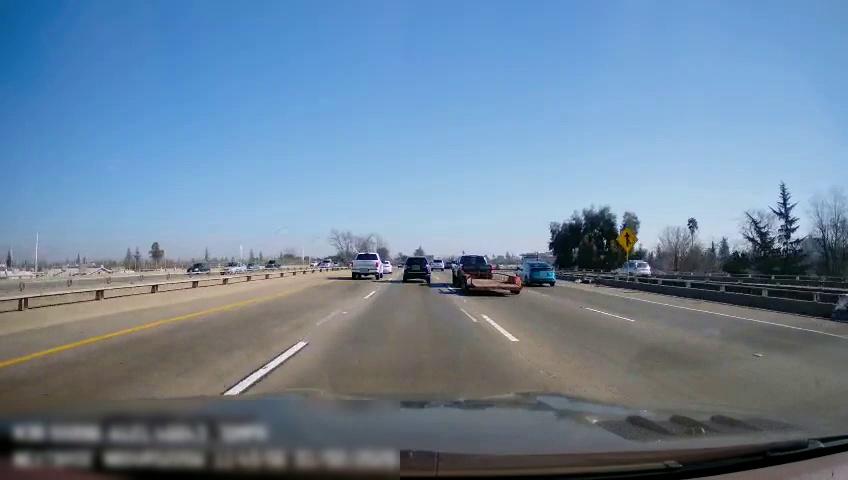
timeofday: Day
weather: Sunny
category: Vehicles | SUV
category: Drivable Space
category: Vehicles | Car
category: Vehicles | Car
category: Vehicles | SUV
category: Vehicles | Truck
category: Vehicles | SUV
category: Drivable Space
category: Vehicles | Car
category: Vehicles | Truck
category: Vehicles | Car
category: Vehicles | Truck
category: Vehicles | Other LV
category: Vehicles | SUV
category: Vehicles | SUV
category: Lanes | Current Lane
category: Lanes | Current Lane
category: Lanes | Alternate Lane
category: Lanes | Alternate Lane
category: Lanes | Alternate Lane
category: Traffic | Signs